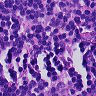
Metastatic tissue present: no